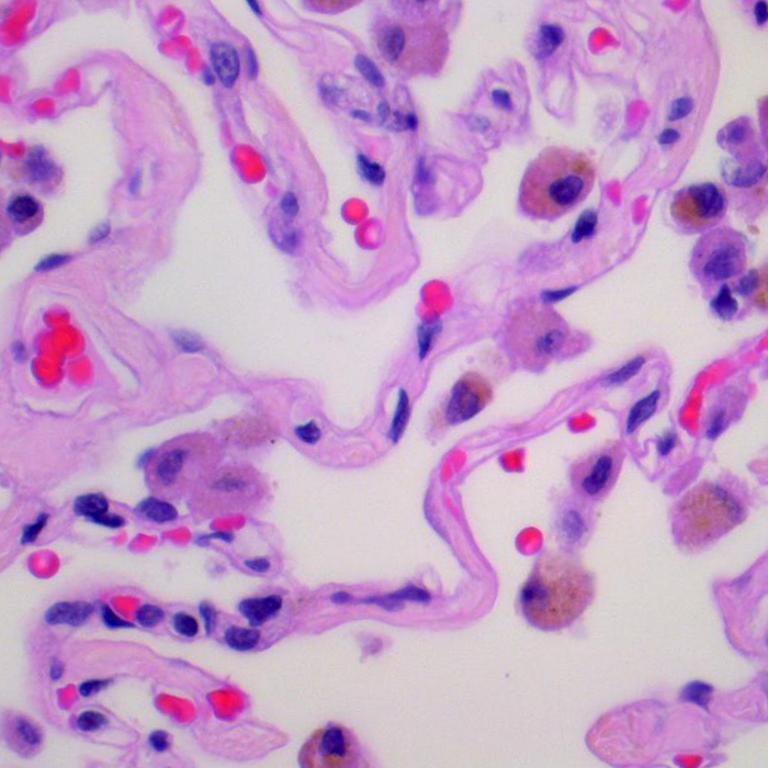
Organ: lung
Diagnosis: benign